Question: I'm trying to show a table, for each ID, to see if there is data available. In this case, it's measurements. If there's no data, that means the logger isn't doing its job properly.
I currently have two tables: 'data' and 'times'. 'data' contains 'id', 'datetime', 'sensor_id', and 'value'. 'times' contains 'id' and 'value'.
Times is filled with '00:00', '00:01', '00:02' etcetera, all the way through to '23:59'.
I have this query:
'''
SELECT t.'value', d.'sensor_id', COUNT(t.'value') as 'numrows'
FROM 'data' d
RIGHT JOIN 'times' t
ON d.'datetime' LIKE CONCAT('% ', t.'value', '%')
WHERE d.'datetime' LIKE '%$2014-11-05%'
AND d.'sensor_id' IN(1,2,3,4,5,999)
GROUP BY d.'sensor_id', t.'value'
ORDER BY d.'sensor_id' ASC, t.'id' ASC
while($s = $select->fetch_assoc()) {
$checkArray[$s['sensor_id']][$s['value']] = $s['numrows'];
}
foreach($checkArray as $key => $arr) {
echo 'Sensor: ' . $key;
for($i = 0; $i <= 23; $i++) {
for($j = 0; $j <= 59; $j++) {
$time = strlen($i) == 1 ? '0' . $i : '' . $i;
$time .= ':';
$time .= strlen($j) == 1 ? '0' .$j : '' . $j;
if(isset($arr[$time]) && $arr[$time] >= 1) { //See if has at least one row
echo 'YES DATA FOR ' . $time . '<br>';
}
}
}
}
'''
Of course, I sort this in a table, and the result is this:

Just for sensors 1, 2, 3, 4, and 5, the load time is over 5.5 seconds. I don't know how to optimize this further. I've put indexes on the queried columns, but I can't think of anything else.
My 'SHOW CREATE TABLE' for 'data':
'''
CREATE TABLE 'data' (
'id' int(13) NOT NULL AUTO_INCREMENT,
'sensor_id' int(13) NOT NULL,
'datetime' datetime NOT NULL,
'value' float NOT NULL,
PRIMARY KEY ('id'),
UNIQUE KEY 'sensor_id_2' ('sensor_id','datetime','value'),
KEY 'sensor_id' ('sensor_id'),
KEY 'value' ('value'),
KEY 'datetime' ('datetime'),
KEY 'sensor_id_3' ('sensor_id'),
KEY 'datetime_2' ('datetime')
) ENGINE=InnoDB AUTO_INCREMENT=103921 DEFAULT CHARSET=utf8
'''
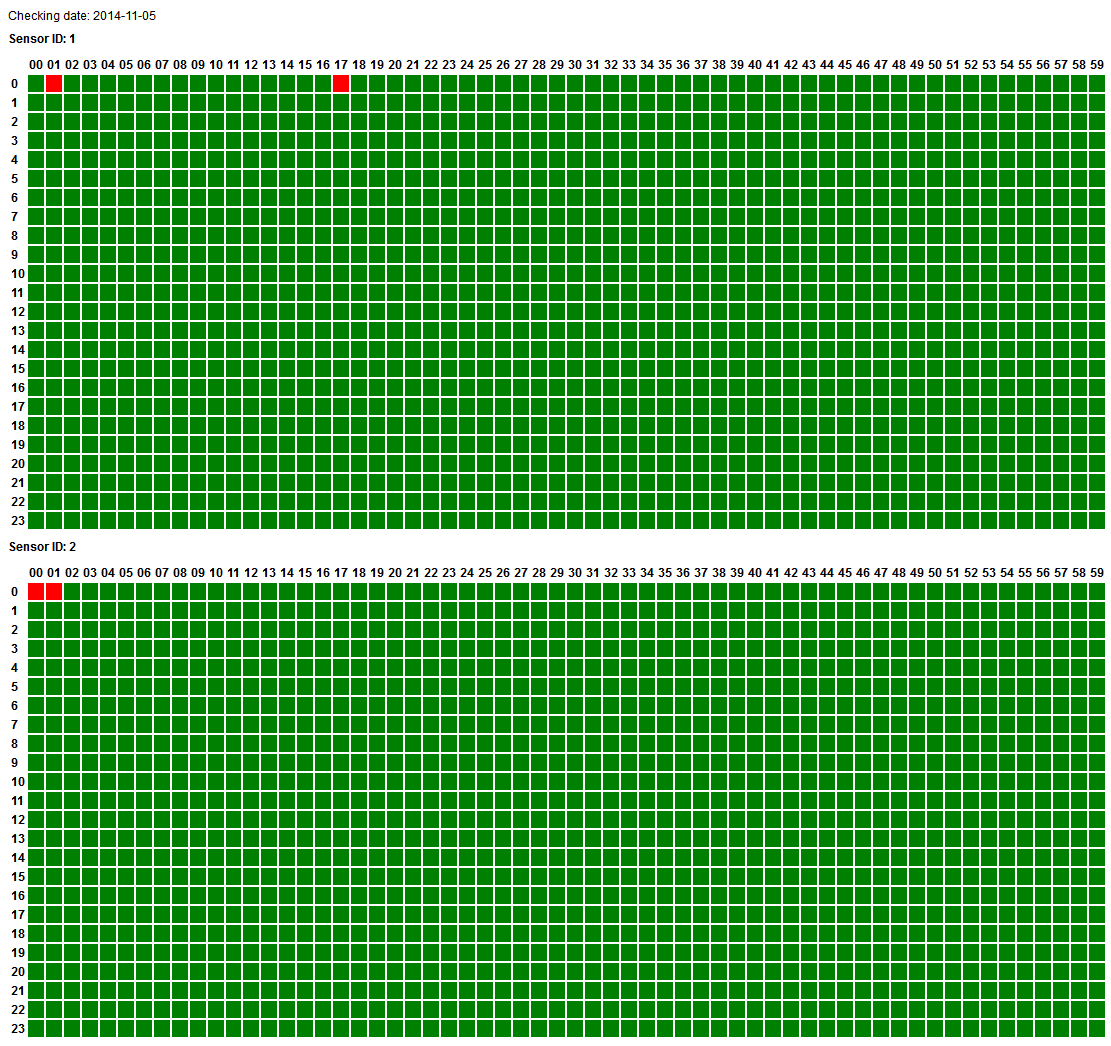
Answer: You can work off of your query:
'''
SELECT t.value, d.sensor_id, COUNT(t.value) as numrows
FROM times t LEFT JOIN
data d
ON date_format(d.datetime, '%H:%i') = t.value
WHERE d.datetime >= date('2014-11-05') and
d.datetime < date('2014-11-06') and
d.sensor_id IN (1, 2, 3, 4, 5, 999)
GROUP BY d.sensor_id, t.value
ORDER BY d.sensor_id ASC, t.value ASC;
'''
Note in particular that this query does not use 'like' on date/time columns. That forces them to convert to strings and precludes the use of indexes.